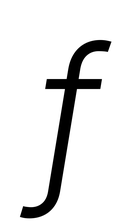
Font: Inter-Italic_Light_Italic